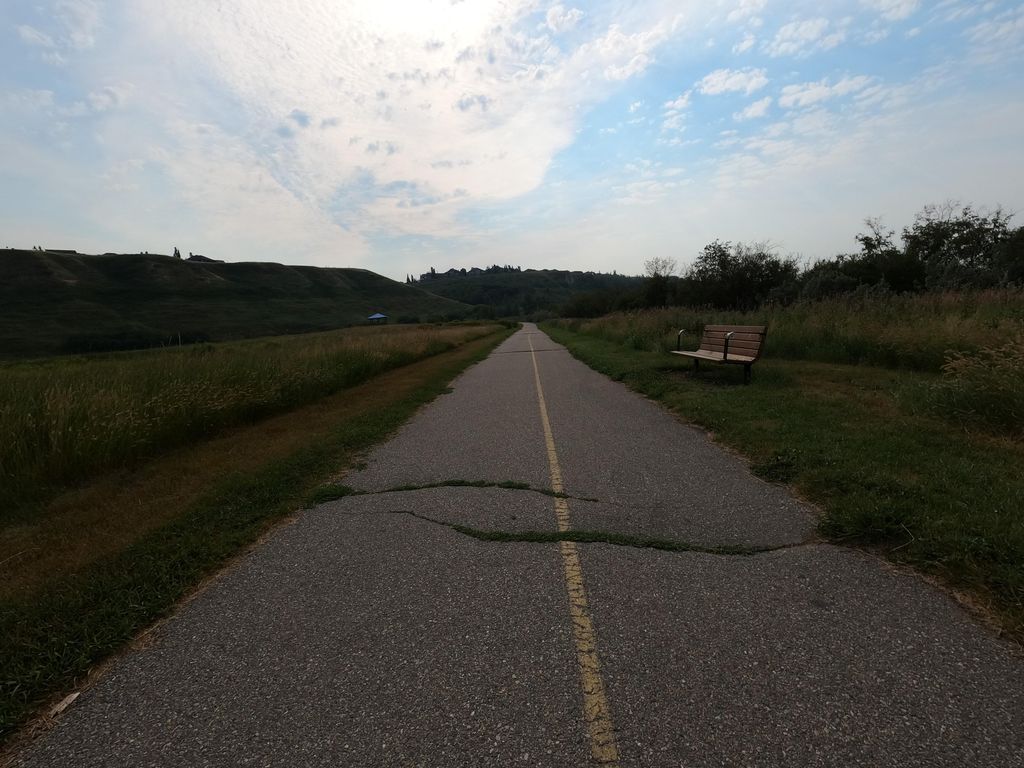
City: calgary